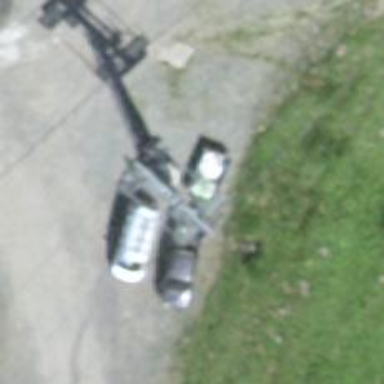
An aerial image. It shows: Chair lift captured from aerial perspective.